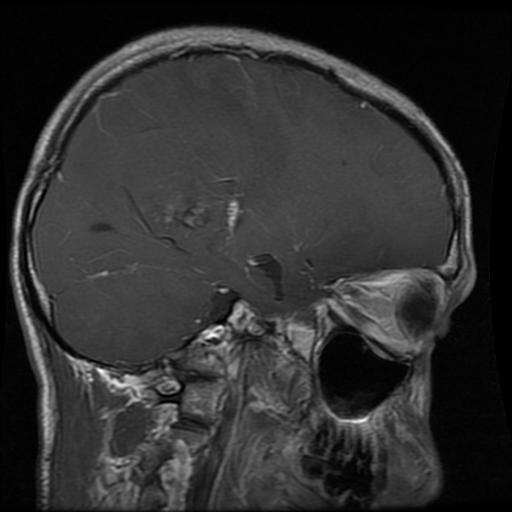
Label: glioma